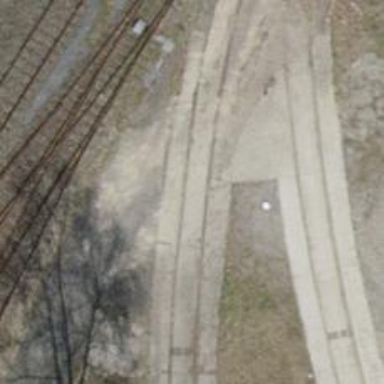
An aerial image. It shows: Disused railway spur with one track.